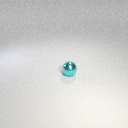
small cyan metal sphere